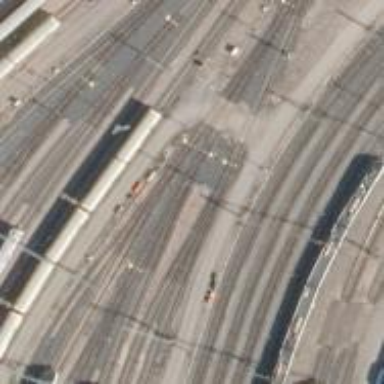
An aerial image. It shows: Rail yard with electrified contact lines for the railway.